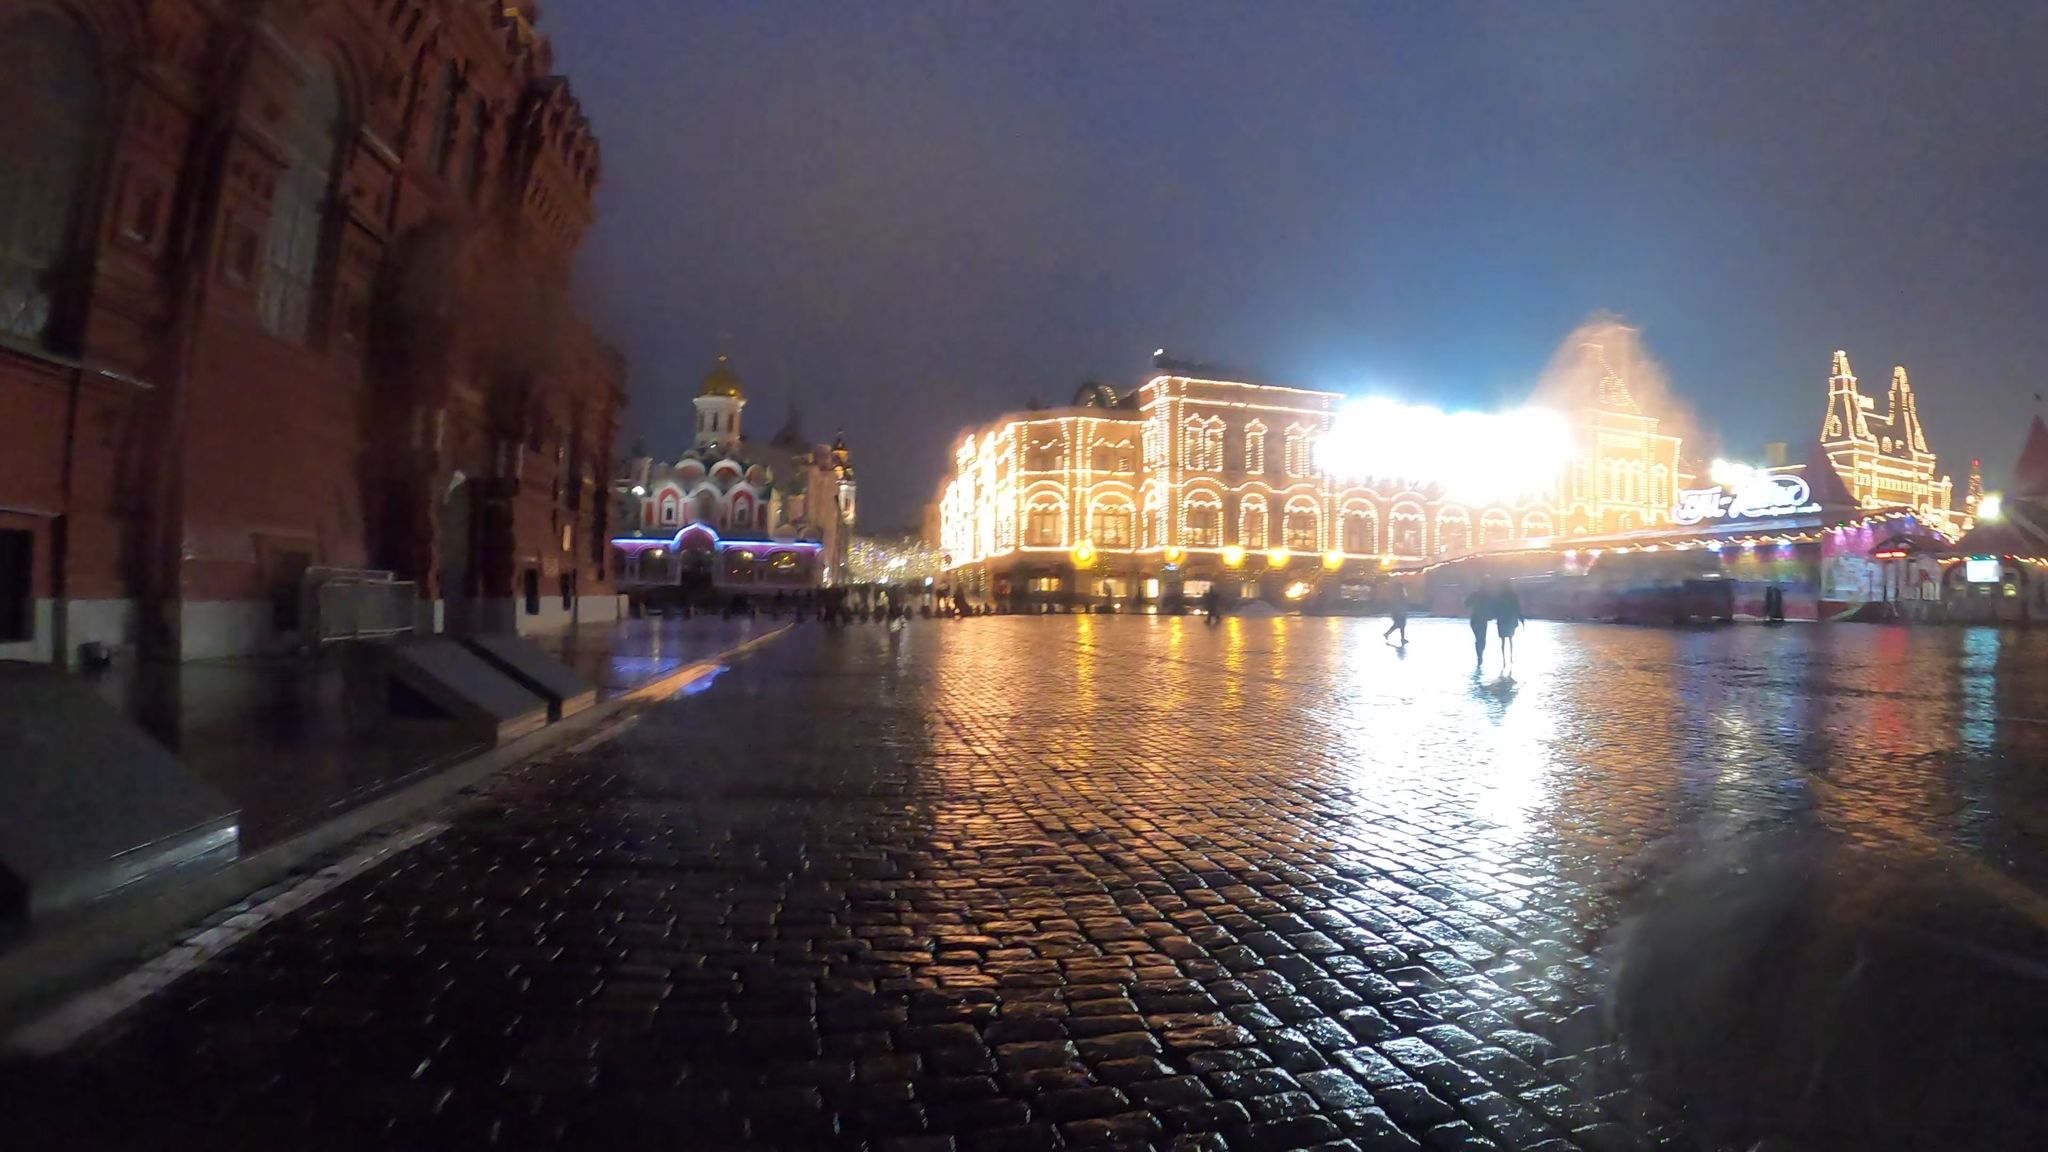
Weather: snowy
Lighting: dusk/dawn
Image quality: slightly poor
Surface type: walking surface
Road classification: footway, steps
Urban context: urban centre
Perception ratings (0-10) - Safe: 4.09, Lively: 4.38, Beautiful: 4.94, Boring: 5.94, Depressing: 3.83, Wealthy: 7.36